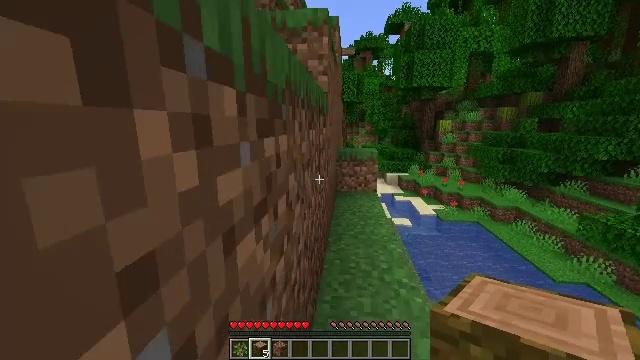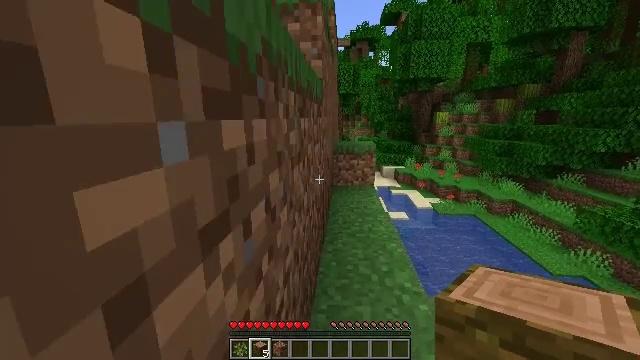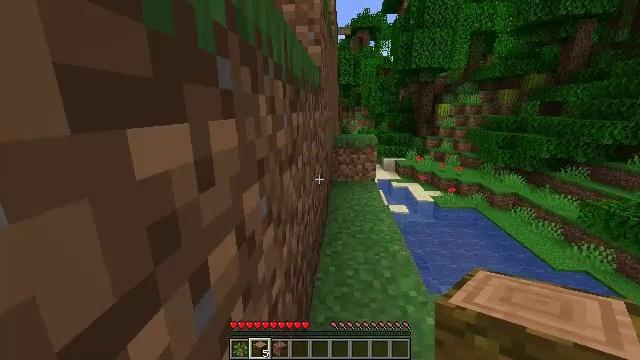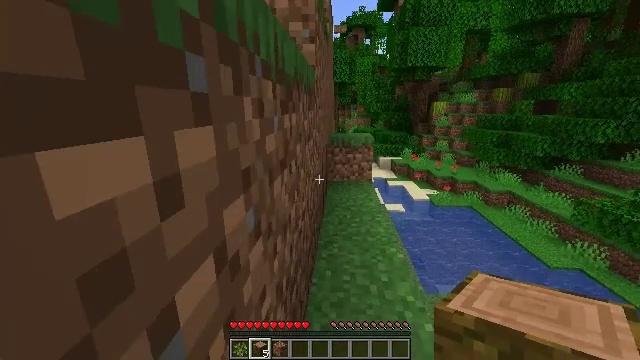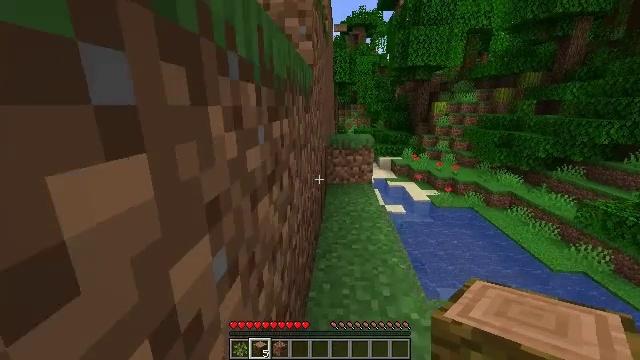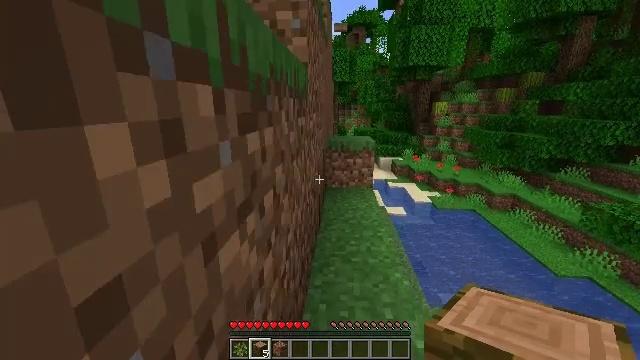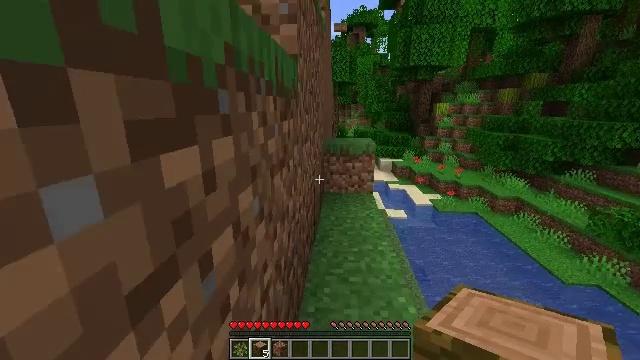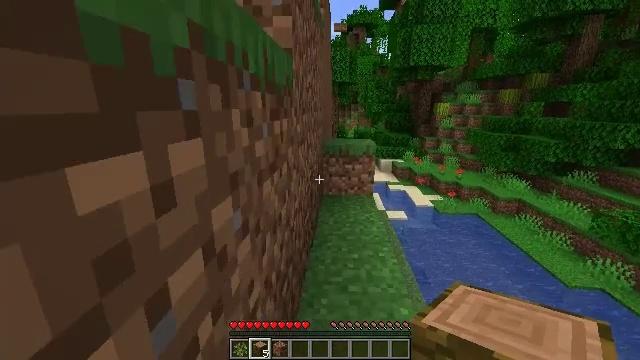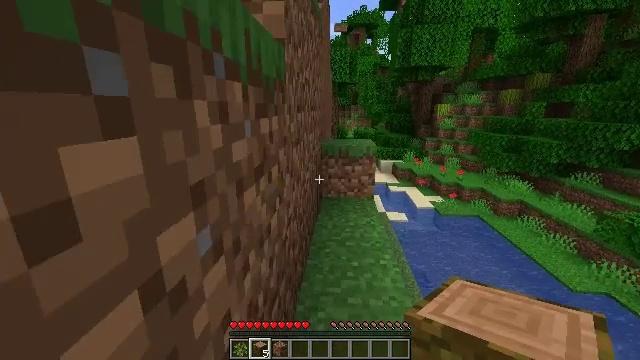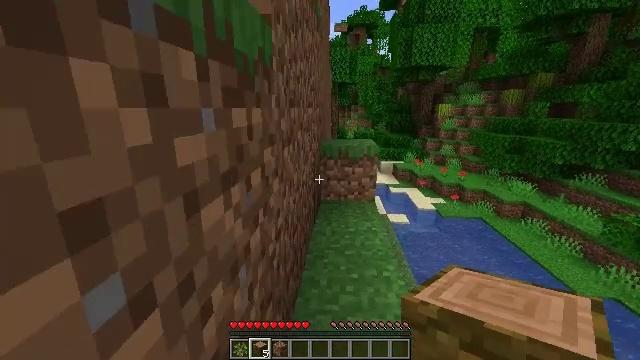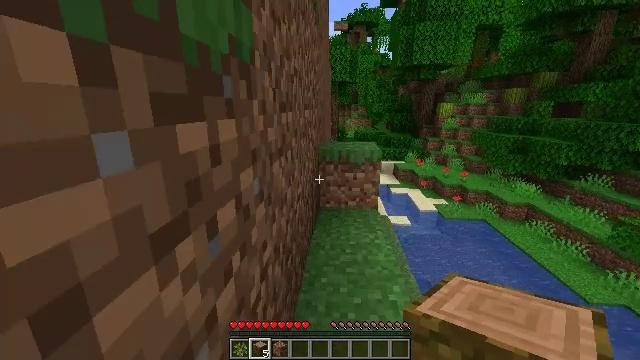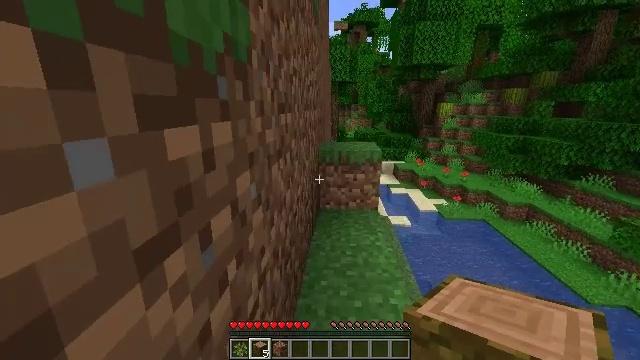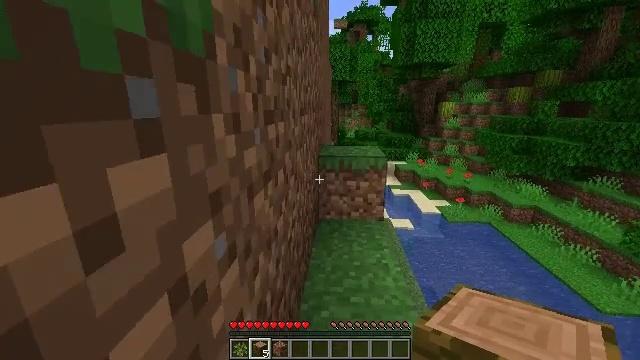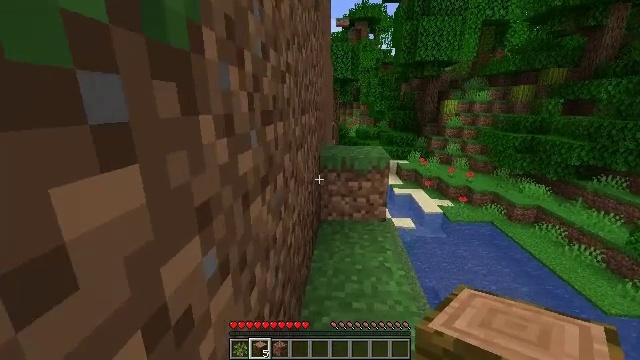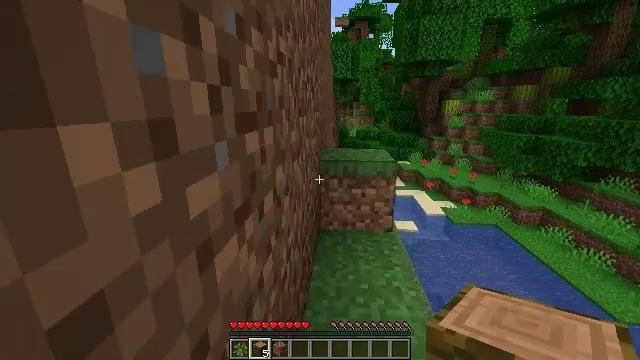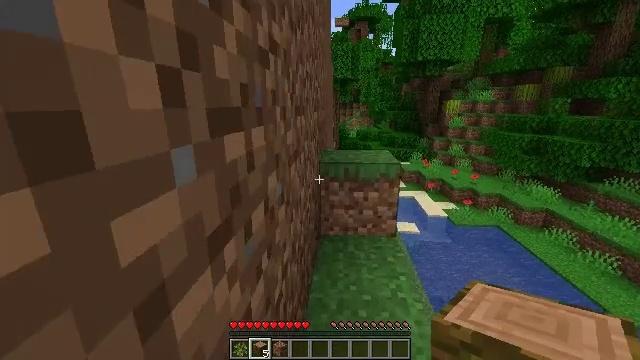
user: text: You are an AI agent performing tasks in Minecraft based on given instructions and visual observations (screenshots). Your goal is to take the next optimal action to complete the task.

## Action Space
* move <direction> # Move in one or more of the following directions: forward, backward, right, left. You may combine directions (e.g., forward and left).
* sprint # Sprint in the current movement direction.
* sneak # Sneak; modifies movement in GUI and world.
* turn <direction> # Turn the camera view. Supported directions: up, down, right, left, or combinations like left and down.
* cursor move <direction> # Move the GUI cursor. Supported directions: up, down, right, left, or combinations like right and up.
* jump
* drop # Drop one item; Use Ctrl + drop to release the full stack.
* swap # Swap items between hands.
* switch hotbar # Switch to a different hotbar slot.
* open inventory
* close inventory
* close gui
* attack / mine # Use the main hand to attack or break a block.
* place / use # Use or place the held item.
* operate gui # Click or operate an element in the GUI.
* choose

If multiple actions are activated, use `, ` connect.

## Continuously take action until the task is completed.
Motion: motion action
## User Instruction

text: Get jungle planks from jungle logs in inventory.
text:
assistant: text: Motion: move forward, turn down
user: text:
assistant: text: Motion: move forward, turn down
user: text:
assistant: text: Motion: move forward
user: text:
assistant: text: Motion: move forward
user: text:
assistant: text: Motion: move forward
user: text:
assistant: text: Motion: move forward
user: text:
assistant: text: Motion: move forward
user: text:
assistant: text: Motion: move forward
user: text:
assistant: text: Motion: move forward
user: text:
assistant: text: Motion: move forward
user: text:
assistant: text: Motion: move forward
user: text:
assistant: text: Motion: move forward
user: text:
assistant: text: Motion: move forward
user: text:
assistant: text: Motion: move forward
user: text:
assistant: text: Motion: move forward
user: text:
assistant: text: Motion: move forward
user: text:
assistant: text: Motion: move forward
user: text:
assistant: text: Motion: move forward
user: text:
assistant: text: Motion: move forward
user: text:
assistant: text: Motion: move forward
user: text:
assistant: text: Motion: move forward
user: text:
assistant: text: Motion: move forward
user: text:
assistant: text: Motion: move forward
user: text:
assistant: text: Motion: move forward
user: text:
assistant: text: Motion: move forward
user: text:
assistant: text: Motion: move forward, jump
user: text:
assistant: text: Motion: move forward, jump
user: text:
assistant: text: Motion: move forward, jump
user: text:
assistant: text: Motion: move forward, jump
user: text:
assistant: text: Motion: move forward